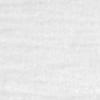
Label: no_change